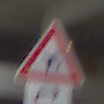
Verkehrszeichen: FlugbetriebRechts
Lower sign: RichtungsangabeDurchPfeile5
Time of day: Midday
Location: Roofed (Urban)
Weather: Overcast
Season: NotSpecified
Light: Artificial